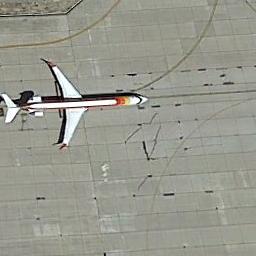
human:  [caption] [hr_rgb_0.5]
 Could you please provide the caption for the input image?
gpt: An airplane with red lines docked on the runway .